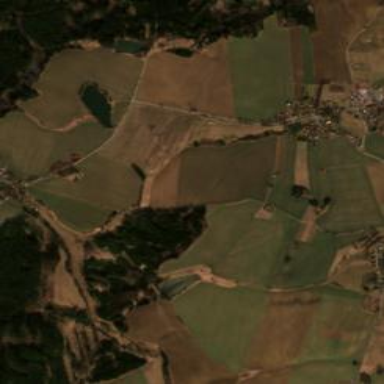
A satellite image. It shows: View of farmland.